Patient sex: F
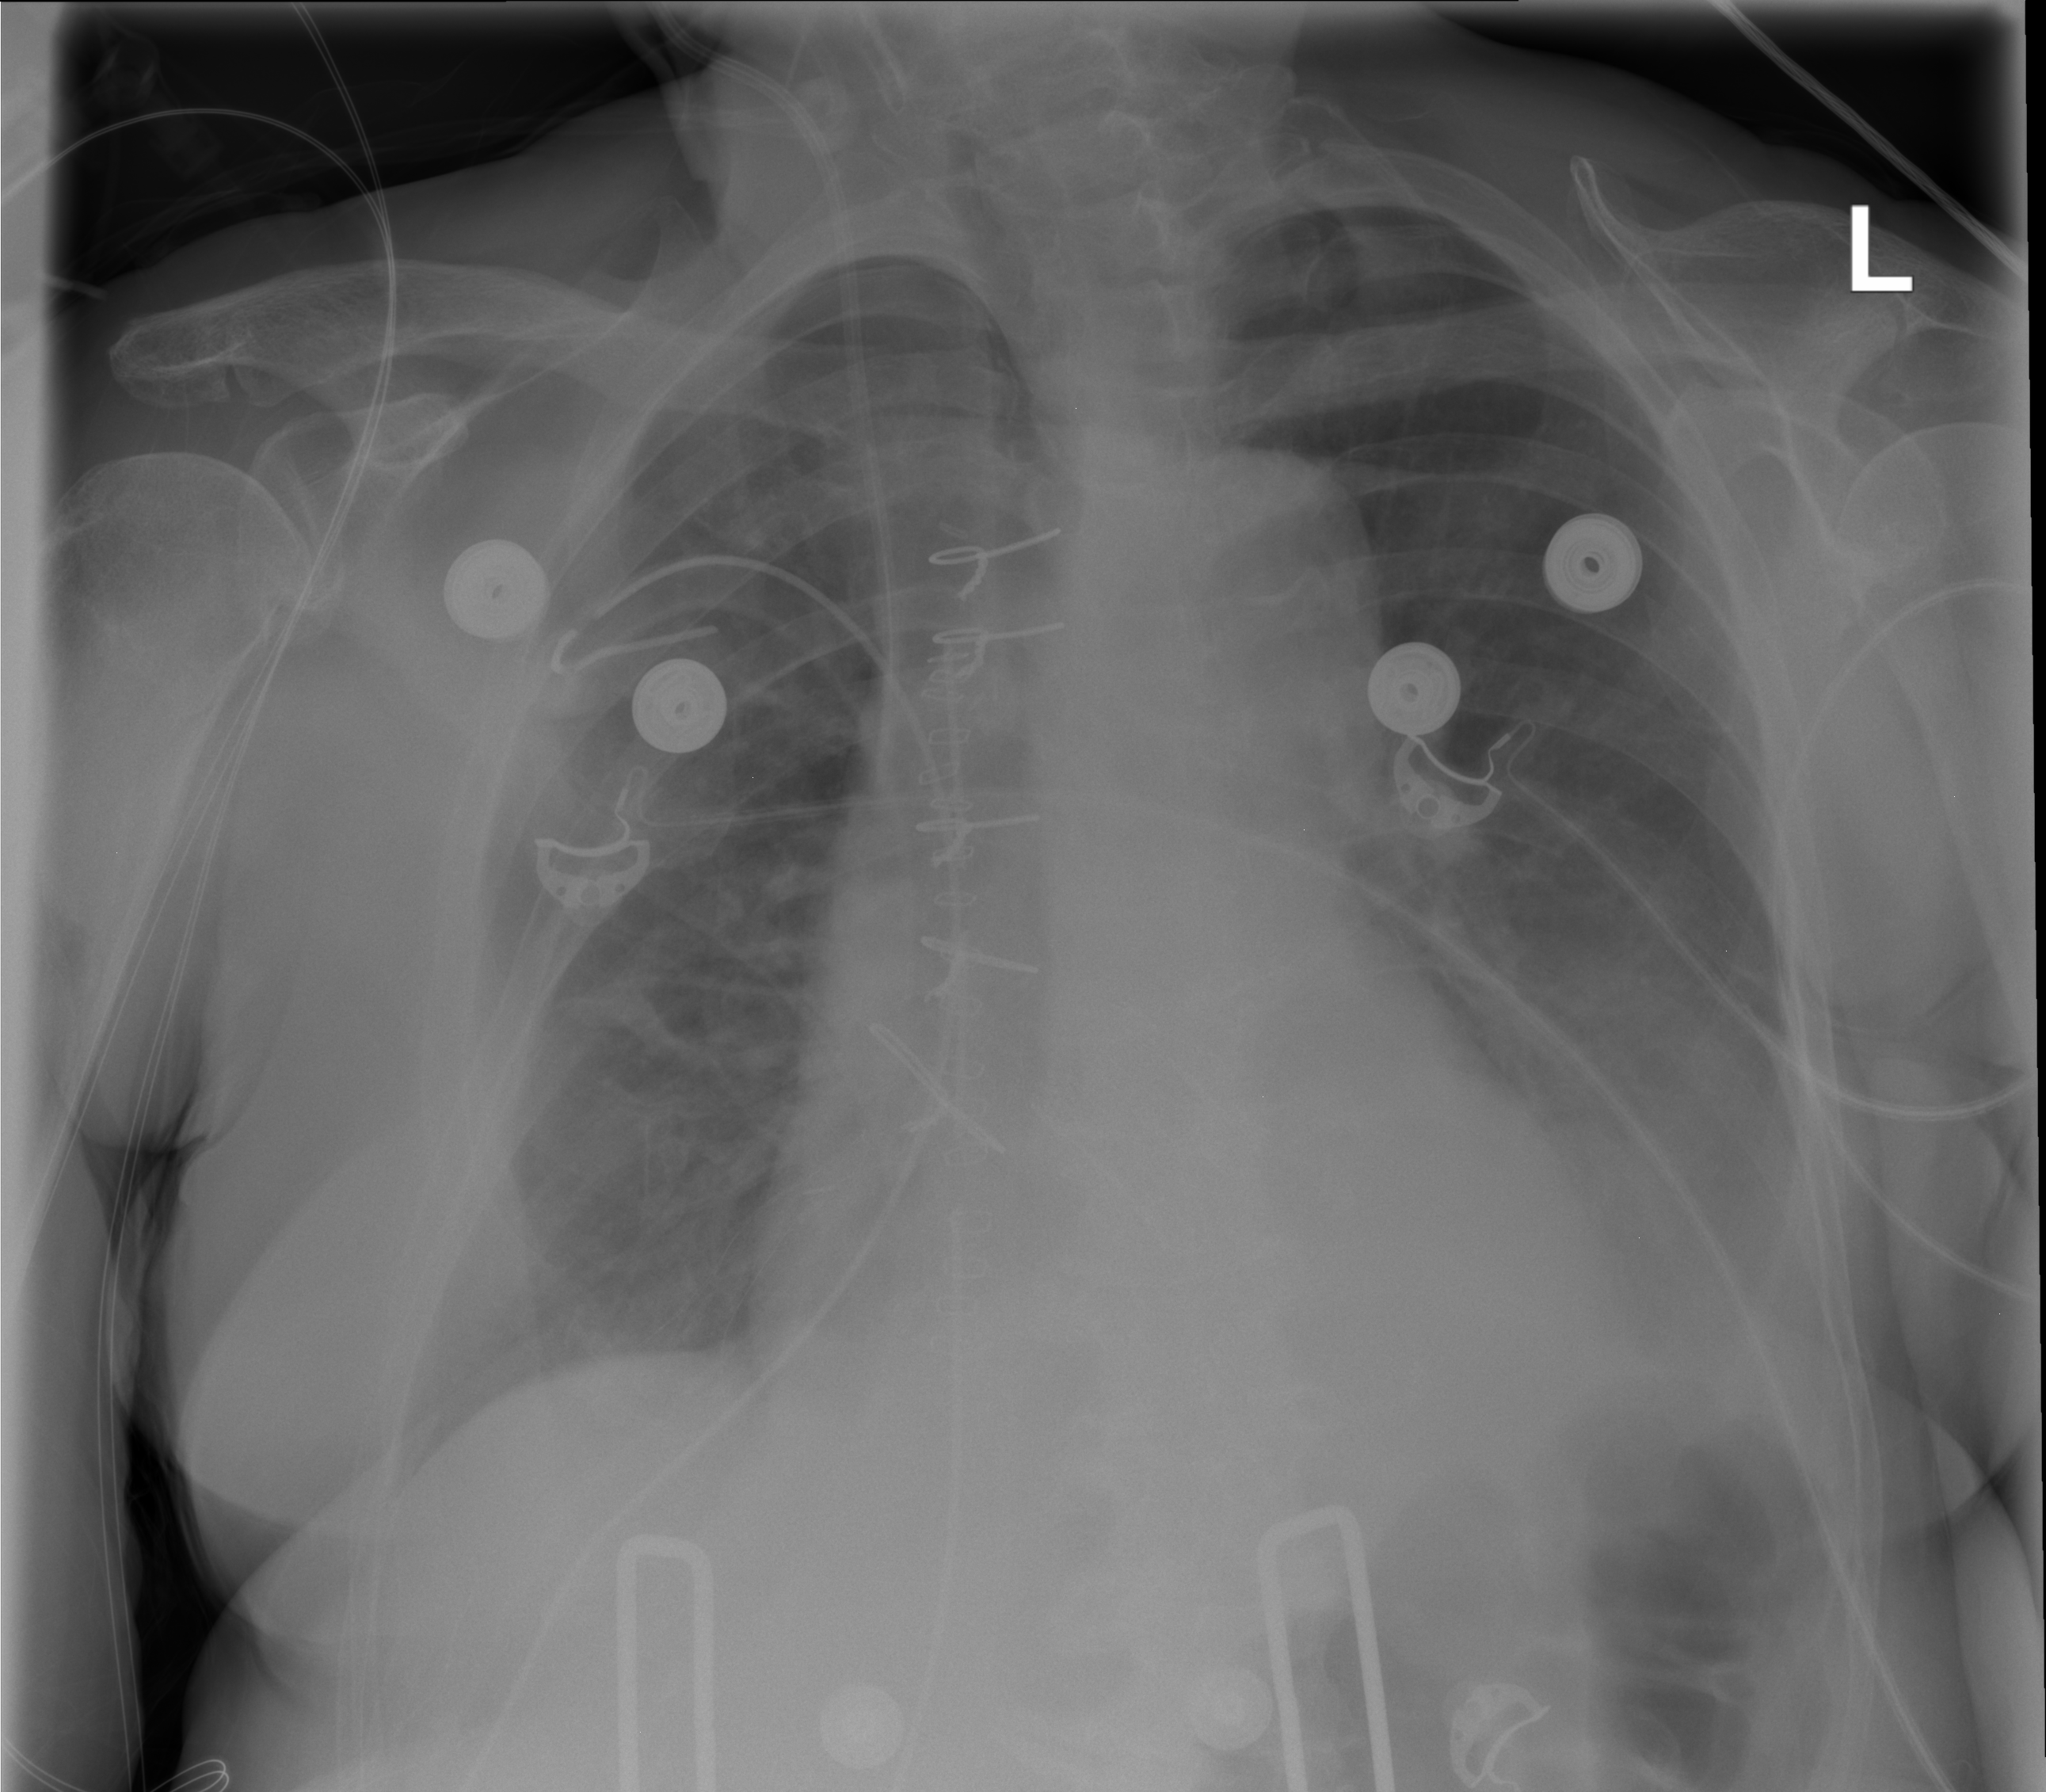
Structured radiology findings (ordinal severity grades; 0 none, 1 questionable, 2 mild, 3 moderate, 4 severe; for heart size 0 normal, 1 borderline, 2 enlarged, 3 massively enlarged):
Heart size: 1
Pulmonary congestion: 2
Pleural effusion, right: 0
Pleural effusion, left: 2
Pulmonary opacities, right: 0
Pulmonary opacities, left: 0
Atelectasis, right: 2
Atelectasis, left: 2